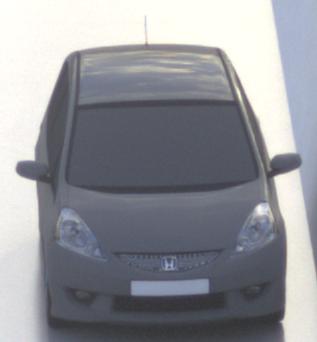
Make: Honda
Model: Jazz 1.2
Detailed model: Jazz (III) (11/08 - 04/11)
Model produced from: 2008/11
Model produced until: 2010/10
Doors: 5
Color: gray
Road condition: wet road
Daytime: morning or afternoon
Contrast: medium contrast